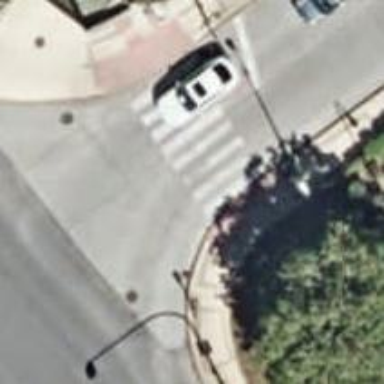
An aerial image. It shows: Zebra crossing on the road.